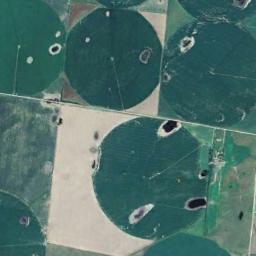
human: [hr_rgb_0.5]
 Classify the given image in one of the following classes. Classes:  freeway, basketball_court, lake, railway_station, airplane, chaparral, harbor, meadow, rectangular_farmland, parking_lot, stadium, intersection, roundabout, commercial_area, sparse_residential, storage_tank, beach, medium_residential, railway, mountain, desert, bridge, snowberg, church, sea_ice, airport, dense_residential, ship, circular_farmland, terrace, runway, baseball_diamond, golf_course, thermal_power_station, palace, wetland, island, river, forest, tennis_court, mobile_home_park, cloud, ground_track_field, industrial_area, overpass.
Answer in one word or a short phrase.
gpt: circular_farmland